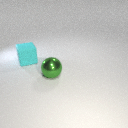
large cyan rubber cube behind large green metal sphere